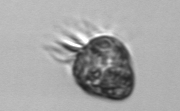
Label: Ciliophora